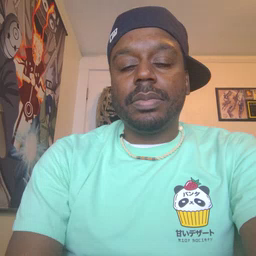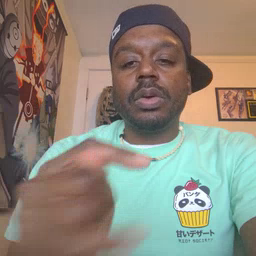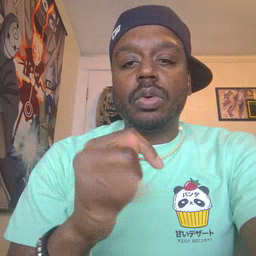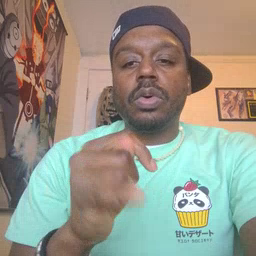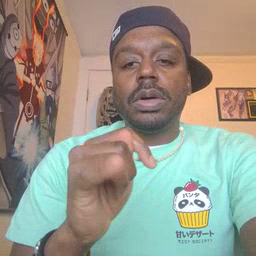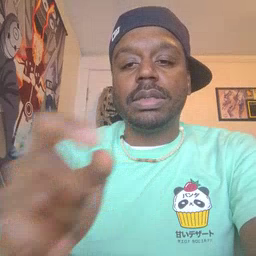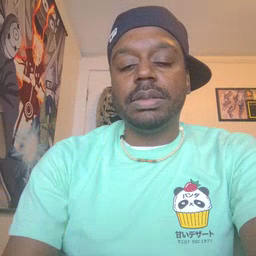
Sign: toy